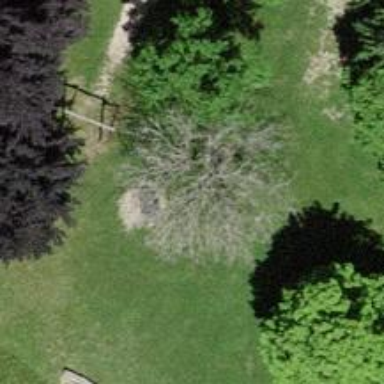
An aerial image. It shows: Bench for seating.